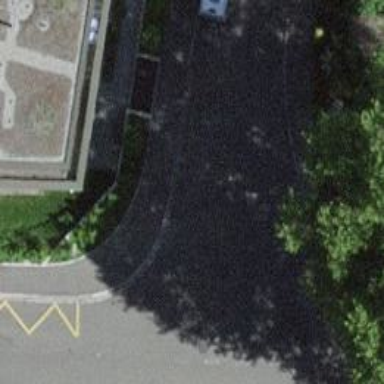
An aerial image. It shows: Smoothly paved residential road.